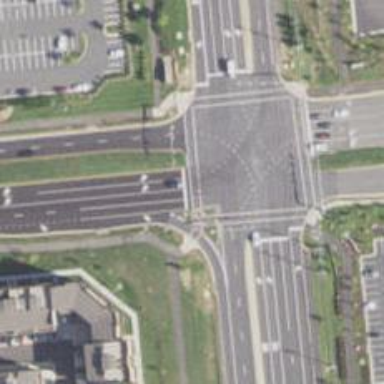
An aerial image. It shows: Crossing on the road with line markings.